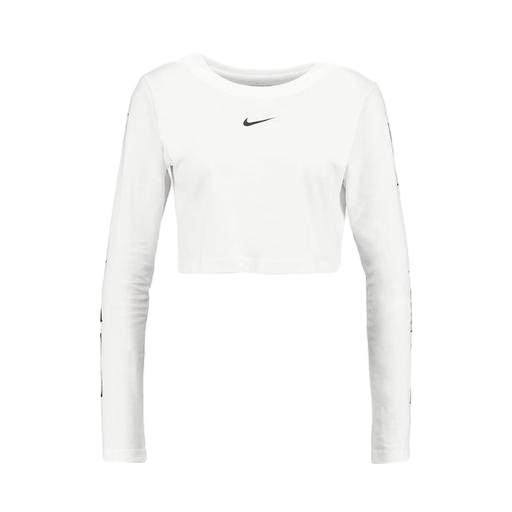
nike shirt, white dri-fit™ mesh long sleeve top, long-sleeve top, white background